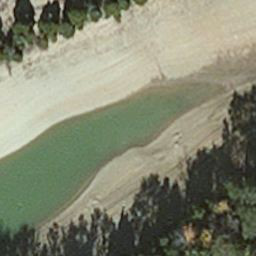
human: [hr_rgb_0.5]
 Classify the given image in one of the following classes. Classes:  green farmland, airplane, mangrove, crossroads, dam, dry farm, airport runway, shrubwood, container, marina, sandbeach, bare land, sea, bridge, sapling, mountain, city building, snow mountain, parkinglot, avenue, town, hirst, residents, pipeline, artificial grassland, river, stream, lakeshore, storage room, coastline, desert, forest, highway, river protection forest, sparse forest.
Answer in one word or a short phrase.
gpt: hirst